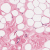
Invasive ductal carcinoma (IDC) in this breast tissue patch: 0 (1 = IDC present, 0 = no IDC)